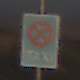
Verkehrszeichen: Taxenstand
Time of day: SunriseSunset
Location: Outdoor (Nature)
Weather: PartlyCloudy
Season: NotSpecified
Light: Natural